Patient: sex F, age 75
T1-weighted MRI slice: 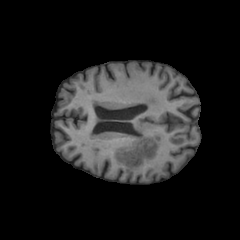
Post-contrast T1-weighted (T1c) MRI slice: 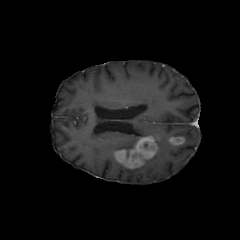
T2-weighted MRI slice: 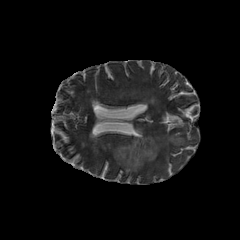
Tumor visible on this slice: yes
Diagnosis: Glioblastoma, IDH-wildtype
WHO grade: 4